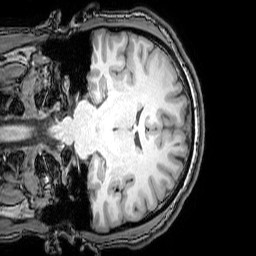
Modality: T1w
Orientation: coronal
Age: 22
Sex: male
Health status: healthy
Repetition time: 0.081 s
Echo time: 0.037 s